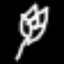
Label: leaf